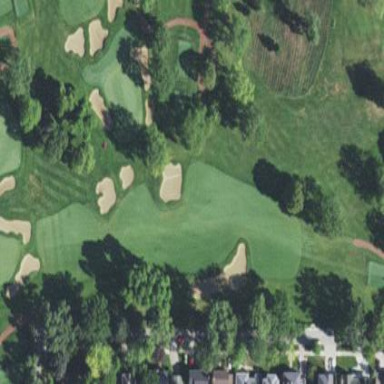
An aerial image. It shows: Well-maintained grassy area designated for golfing. It is mown fairway used for the sport of golf.